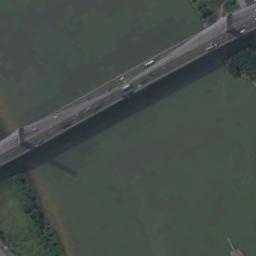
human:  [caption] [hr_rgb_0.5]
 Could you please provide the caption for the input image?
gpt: A bridge connects the land on both sides of the turquoise river  There are many cars on the bridge .

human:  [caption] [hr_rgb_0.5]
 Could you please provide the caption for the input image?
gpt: There is a bridge with some cars over the river next to some trees .

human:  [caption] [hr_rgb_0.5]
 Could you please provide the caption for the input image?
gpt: Two bridges on the river connect residents on both sides .

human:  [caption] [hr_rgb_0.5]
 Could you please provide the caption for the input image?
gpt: A bridge built on a green river and some green plants on both sides of the river .

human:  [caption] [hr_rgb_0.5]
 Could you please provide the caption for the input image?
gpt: There are many cars on the bridge .